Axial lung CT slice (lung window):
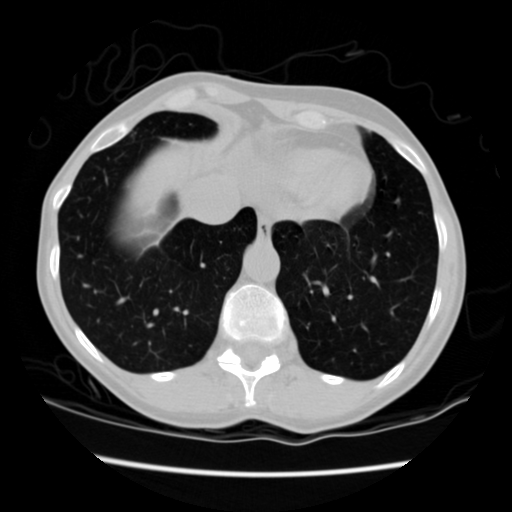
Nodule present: no